This continuous-wavelet-transform scalogram was computed from a bearing vibration snapshot. Determine the bearing's health state. Answer with exactly one of: normal, inner_race, outer_race, ball.
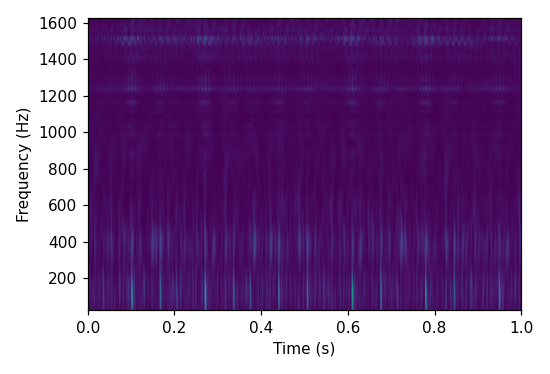
Answer: outer_race